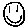
Label: smiley face